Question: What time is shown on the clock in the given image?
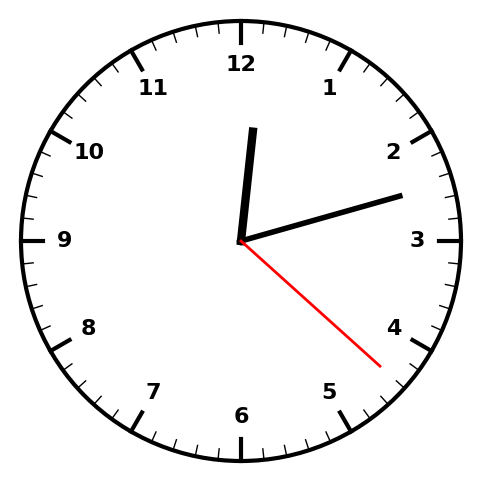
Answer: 12:12:22